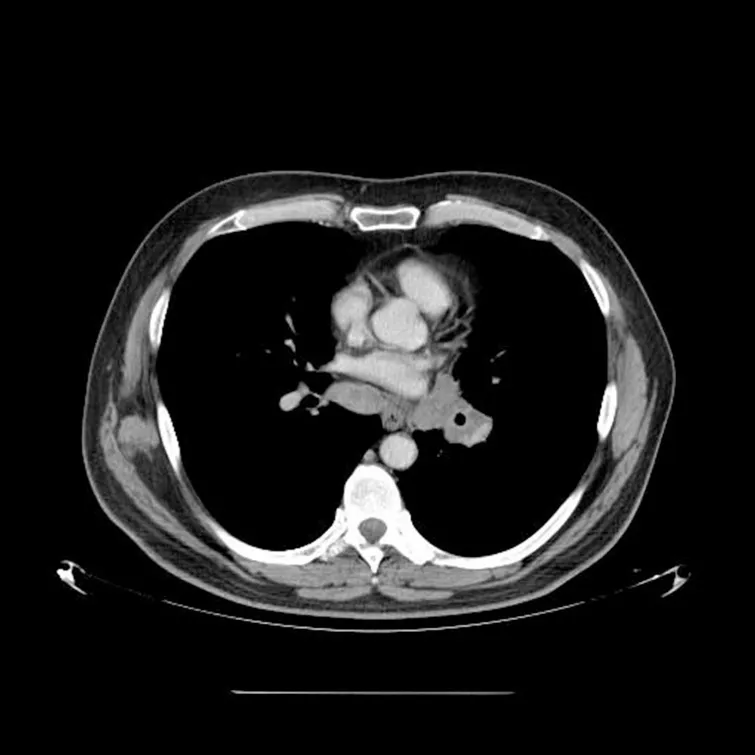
A chest CT scan showed a left hilar tumor with metastases in the mediastinal lymph nodes.
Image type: radiology (ct)